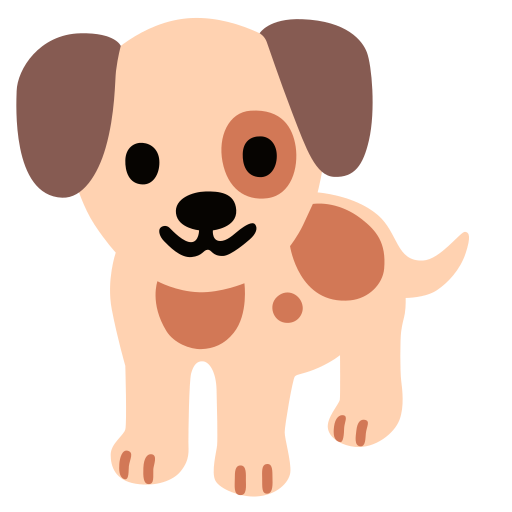
Emoji: 🐕